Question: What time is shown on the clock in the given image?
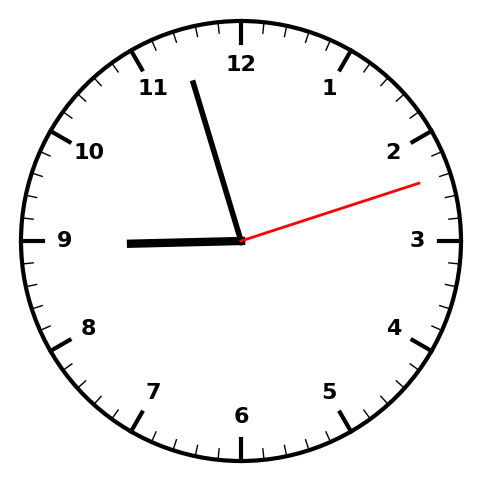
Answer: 08:57:12